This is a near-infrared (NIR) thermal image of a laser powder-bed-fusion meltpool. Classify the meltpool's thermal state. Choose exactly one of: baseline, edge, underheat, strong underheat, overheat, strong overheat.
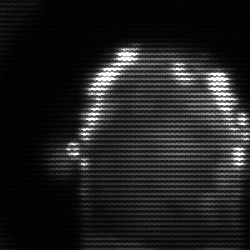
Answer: baseline